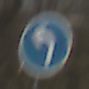
Verkehrszeichen: VorgeschriebeneFahrtrichtungLinks
Umgebung: Outdoor, Nature
Tageszeit: MorningAfternoon
Wetter: Clear
Licht: Natural
Jahreszeit: Winter
Kontrast: HighContrast